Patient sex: F
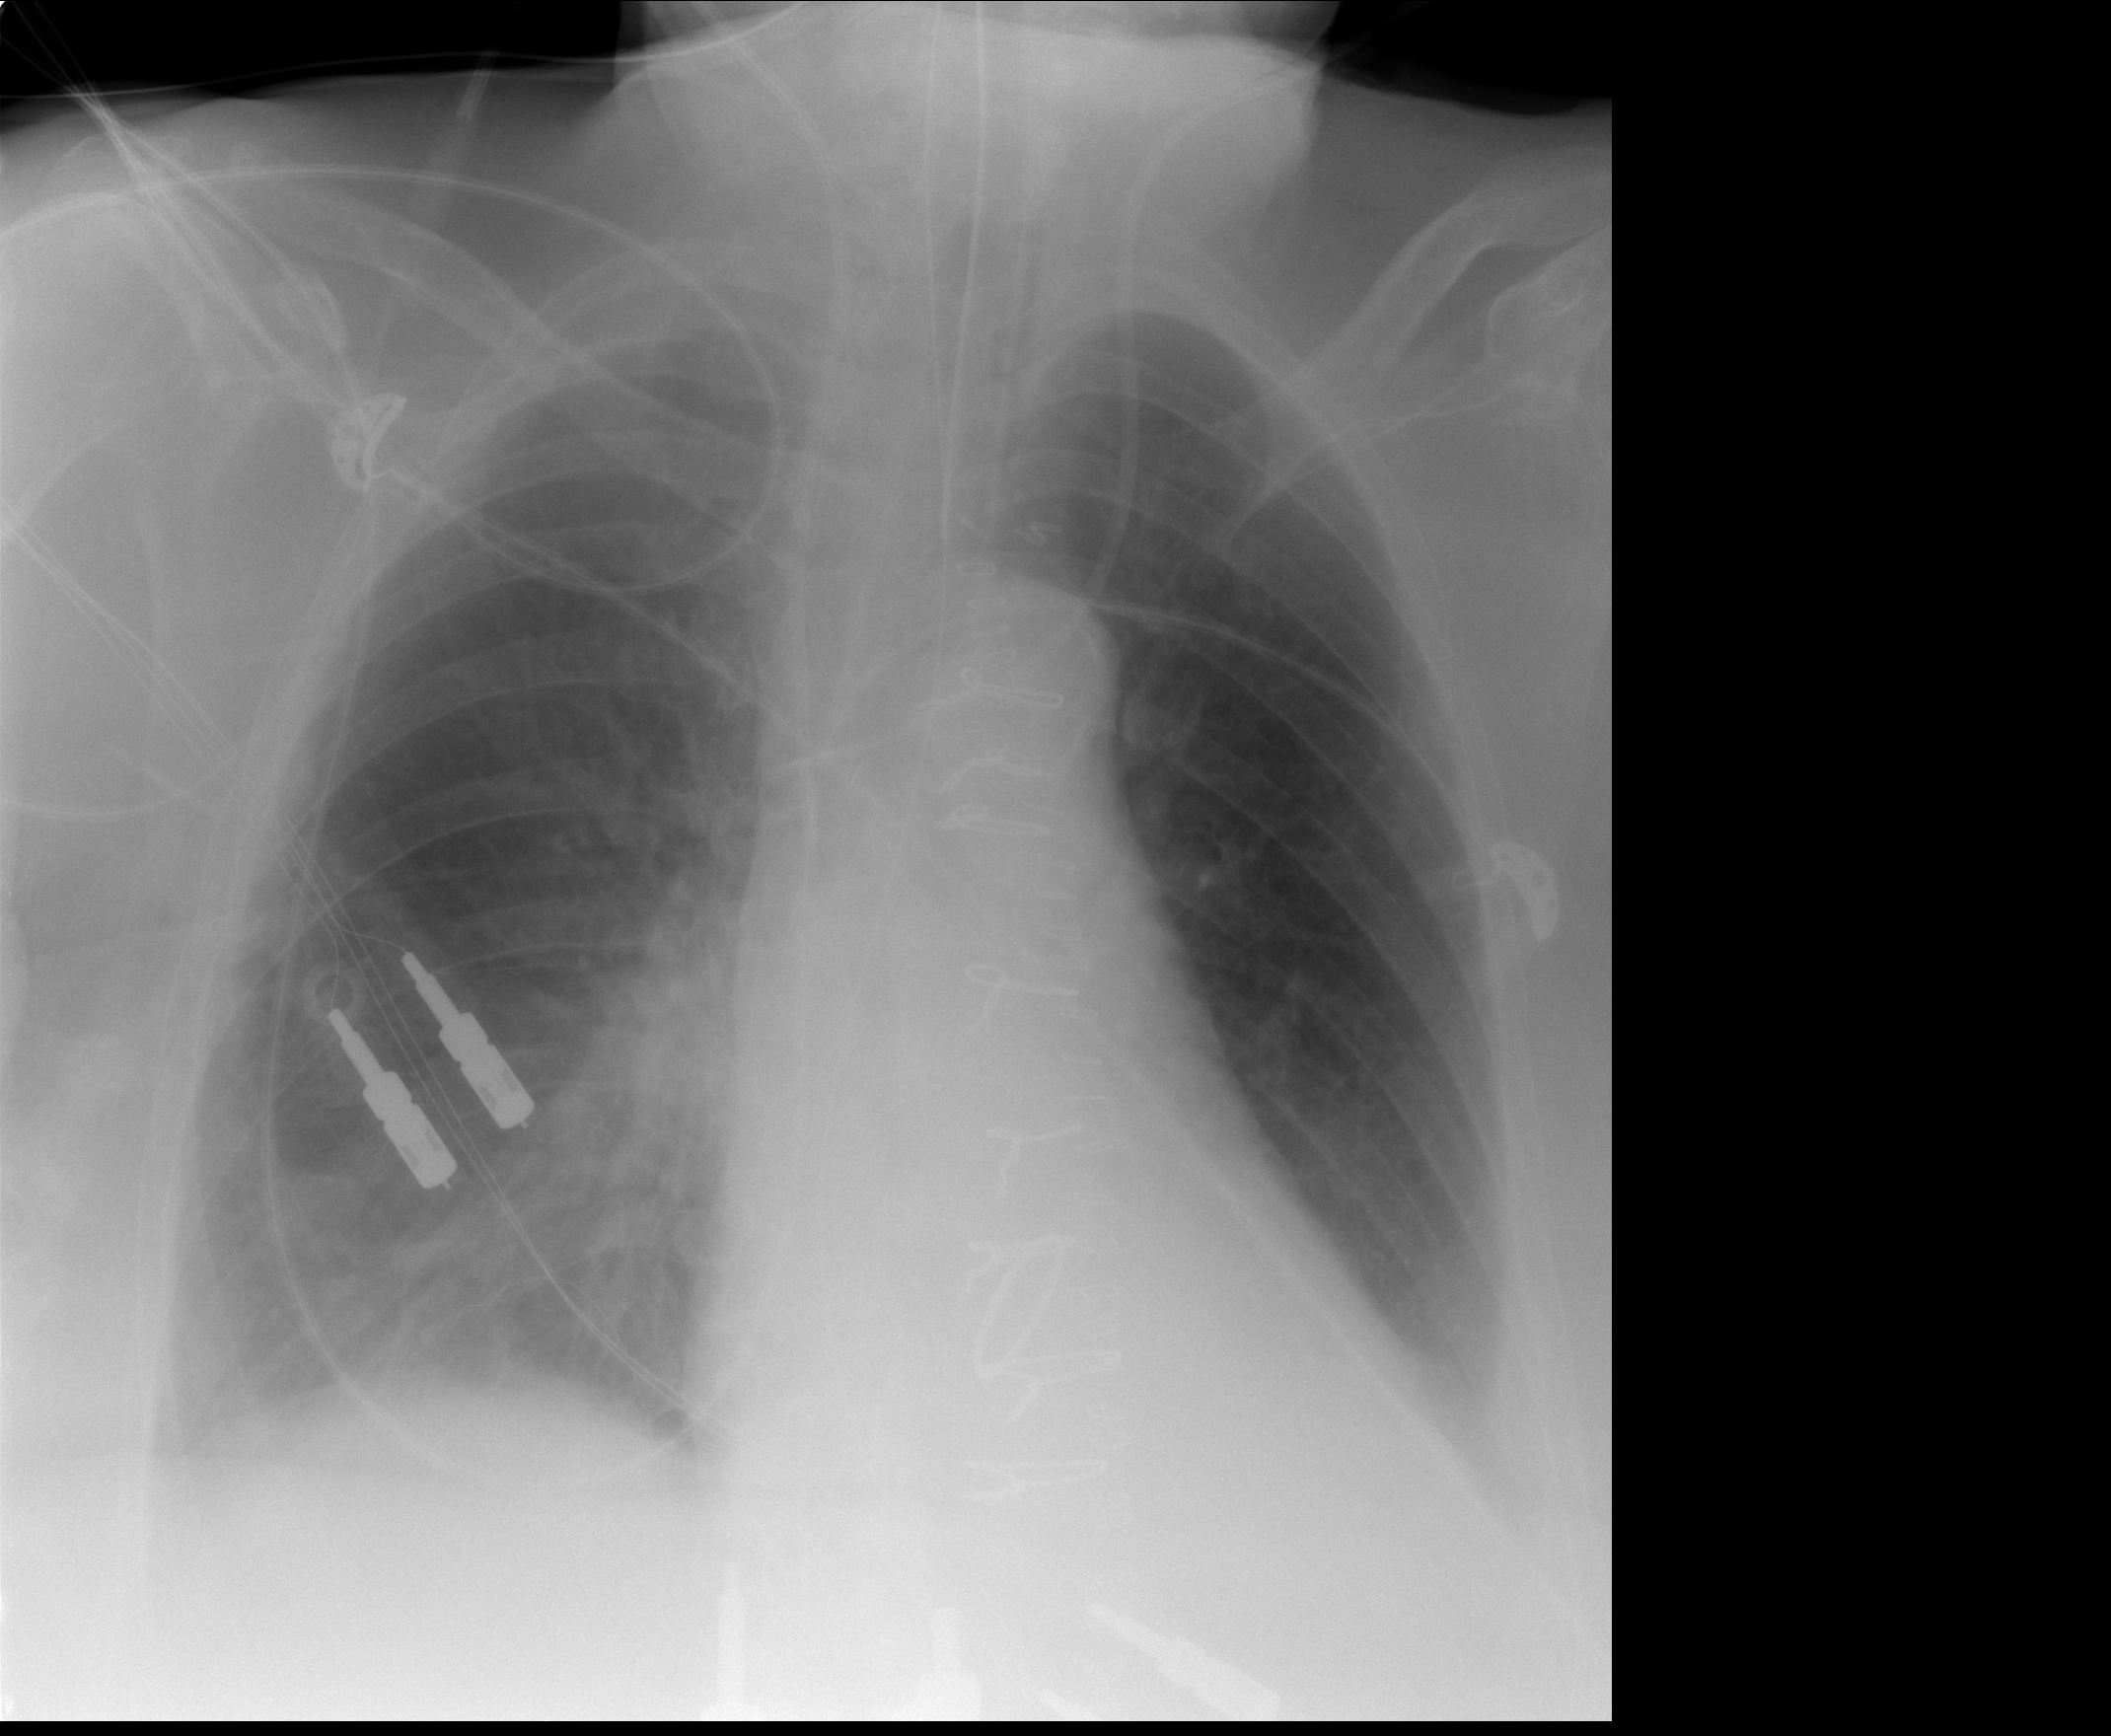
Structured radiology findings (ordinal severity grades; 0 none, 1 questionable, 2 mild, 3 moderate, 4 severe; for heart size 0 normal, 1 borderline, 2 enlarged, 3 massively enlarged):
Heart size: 1
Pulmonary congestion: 0
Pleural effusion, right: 2
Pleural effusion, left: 2
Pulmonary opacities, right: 0
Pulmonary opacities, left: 0
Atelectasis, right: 2
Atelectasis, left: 2